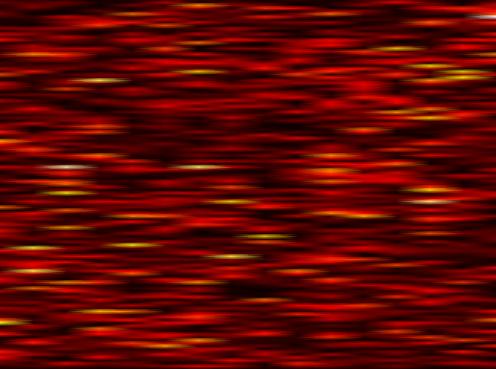
Label: OFDM